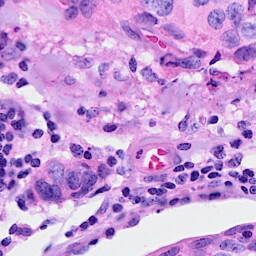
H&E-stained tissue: Breast